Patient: sex F, age 46
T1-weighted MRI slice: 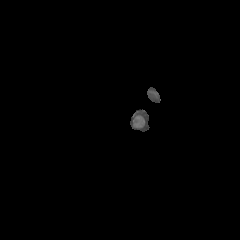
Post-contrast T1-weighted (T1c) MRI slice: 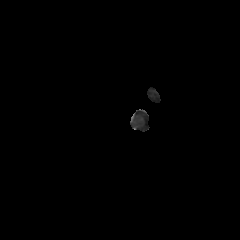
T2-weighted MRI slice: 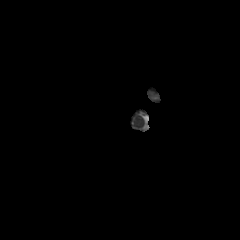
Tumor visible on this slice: no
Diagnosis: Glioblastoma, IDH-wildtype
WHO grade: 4